Field crop: tomato
Growth stage: 1
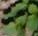
Species: solanum